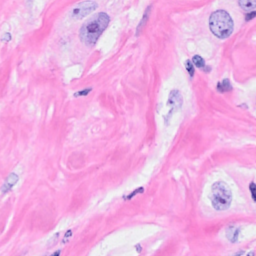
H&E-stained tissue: Breast